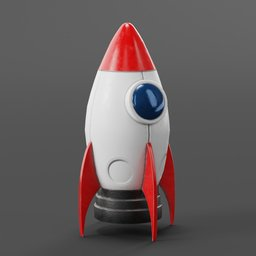
Label: decoration